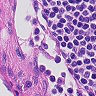
Metastatic tissue present: no